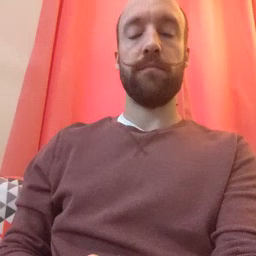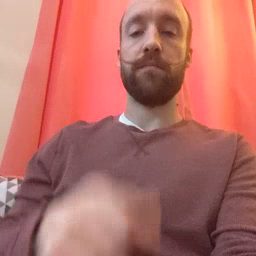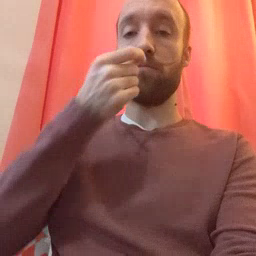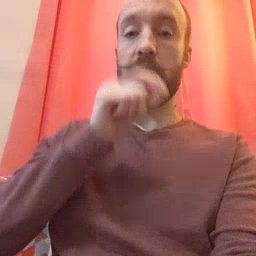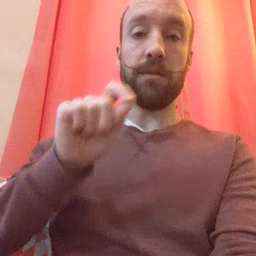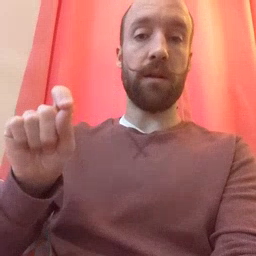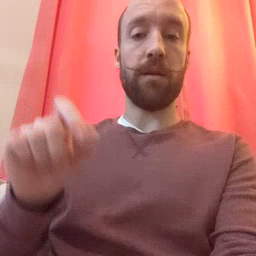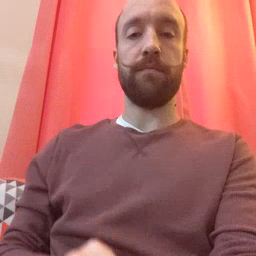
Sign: pencil